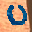
Label: 0